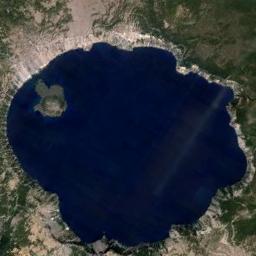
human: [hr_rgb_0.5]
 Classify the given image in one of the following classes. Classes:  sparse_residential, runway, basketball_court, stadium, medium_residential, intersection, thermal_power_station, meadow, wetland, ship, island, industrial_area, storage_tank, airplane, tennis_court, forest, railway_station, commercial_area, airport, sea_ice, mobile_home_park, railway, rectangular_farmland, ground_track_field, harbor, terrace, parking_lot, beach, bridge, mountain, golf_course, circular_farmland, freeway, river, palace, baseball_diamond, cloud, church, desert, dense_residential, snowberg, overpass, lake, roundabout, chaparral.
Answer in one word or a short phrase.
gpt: lake